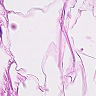
Metastatic tissue present: no